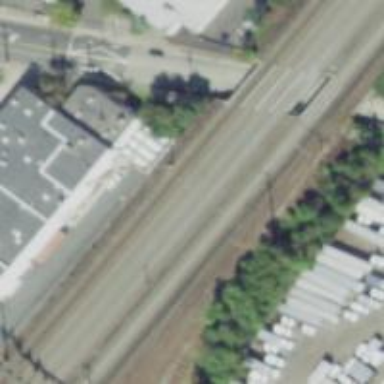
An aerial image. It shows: Railway track with contact line for electrification.